【题型】解答题　【知识点】平面几何　【难度】easy
如图, 已知在四边形 $ABCD$ 中, $AD // BC$, $\angle ABC = 90^\circ$, 对角线 $AC$、$BD$ 相交于点 $O$, $AD = 2$, $AB = 3$, $BC = 4$。

(1) 求 $\triangle BOC$ 的面积；
(2) 求 $\angle ACD$ 的正弦值。
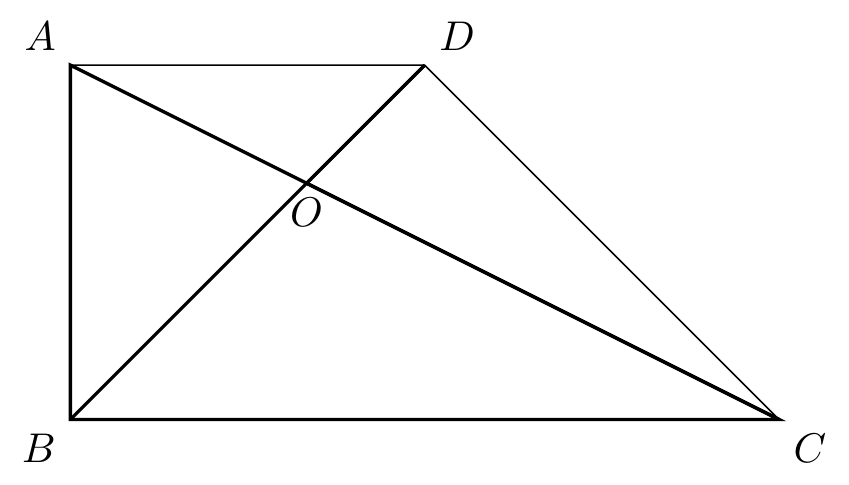
【解答】
(1) 解：过点 $O$ 作 $AB$ 的平行线, 分别与 $AD$、$BC$ 交于点 $M$、$N$

$\because AD // BC$, $MN // AB$

四边形 $ABNM$ 是平行四边形

又 $\angle ABC = 90^\circ$

四边形 $ABNM$ 是矩形

$\therefore OM \perp AD$, $ON \perp BC$

$\because AD // BC$

$\triangle AOD \sim \triangle COB$

$\dfrac{OM}{ON} = \dfrac{AD}{BC} = \dfrac{2}{4} = \dfrac{1}{2}$

又 $MN = AB = 3$

$\therefore OM = 1$, $ON = 2$

$S_{\triangle BOC} = \dfrac{1}{2} BC \cdot ON = \dfrac{1}{2} \times 4 \times 2 = 4$

(2) 解：在 Rt$\triangle ABC$ 中

$AC = \sqrt{3^2 + 4^2} = 5$

过点 $D$ 作 $BC$ 的垂线, 垂足为 $E$, 过点 $A$ 作 $CD$ 垂线, 垂足为 $F$

在 Rt$\triangle CDE$ 中

$CD = \sqrt{2^2 + 3^2} = \sqrt{13}$

$S_{\triangle ACD} = \dfrac{1}{2} \times 2 \times 3 = \dfrac{1}{2} \times \sqrt{13} \times AF$

$AF = \dfrac{6\sqrt{13}}{13}$

在 Rt$\triangle CAF$ 中

$\sin \angle ACD = \dfrac{AF}{AC} = \dfrac{6\sqrt{13}}{13} \div 5 = \dfrac{6\sqrt{13}}{65}$